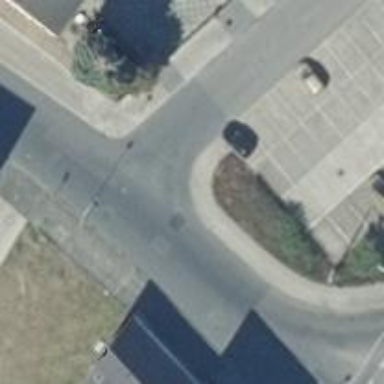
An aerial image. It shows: Road with "give way" sign.